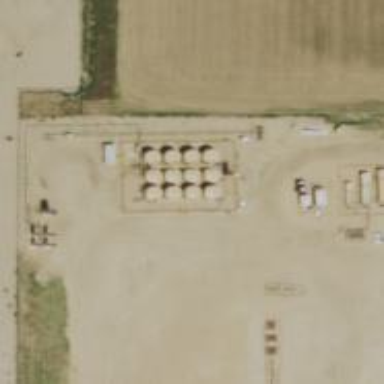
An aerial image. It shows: Storage tank with man-made structure.